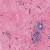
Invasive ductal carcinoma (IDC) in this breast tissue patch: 0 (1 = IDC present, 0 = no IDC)